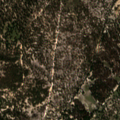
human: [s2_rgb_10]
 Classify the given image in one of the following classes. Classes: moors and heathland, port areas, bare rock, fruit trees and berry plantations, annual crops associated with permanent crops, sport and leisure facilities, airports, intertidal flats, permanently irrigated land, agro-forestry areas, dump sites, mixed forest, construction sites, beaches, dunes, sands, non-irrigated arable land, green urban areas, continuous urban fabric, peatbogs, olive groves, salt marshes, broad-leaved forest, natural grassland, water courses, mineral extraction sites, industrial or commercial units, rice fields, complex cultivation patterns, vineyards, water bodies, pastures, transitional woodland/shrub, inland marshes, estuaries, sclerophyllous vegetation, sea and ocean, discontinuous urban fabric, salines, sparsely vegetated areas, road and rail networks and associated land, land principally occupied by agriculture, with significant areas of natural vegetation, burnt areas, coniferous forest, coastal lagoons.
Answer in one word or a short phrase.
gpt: broad-leaved forest, coniferous forest, mixed forest